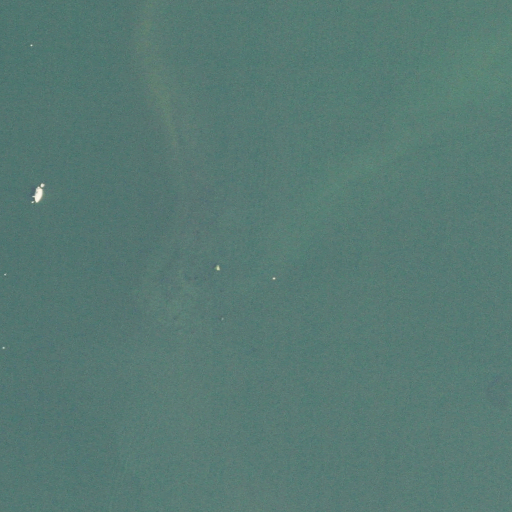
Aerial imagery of island in Connecticut named Highwater Rock containing only open water